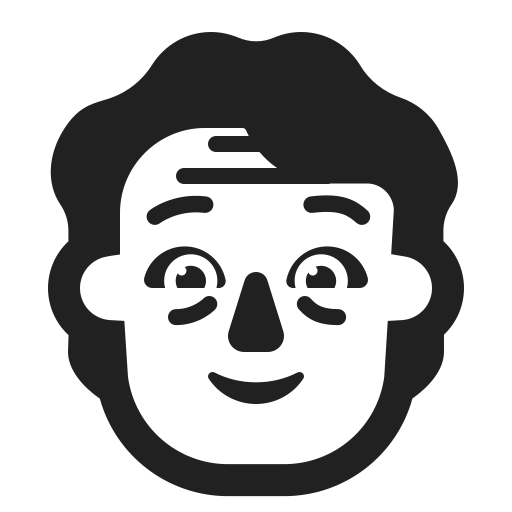
older person high contrast default